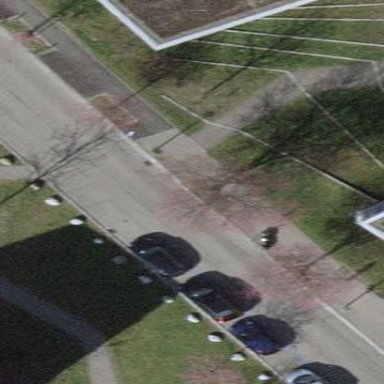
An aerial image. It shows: Parking lane.